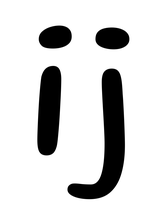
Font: Gluten_Light